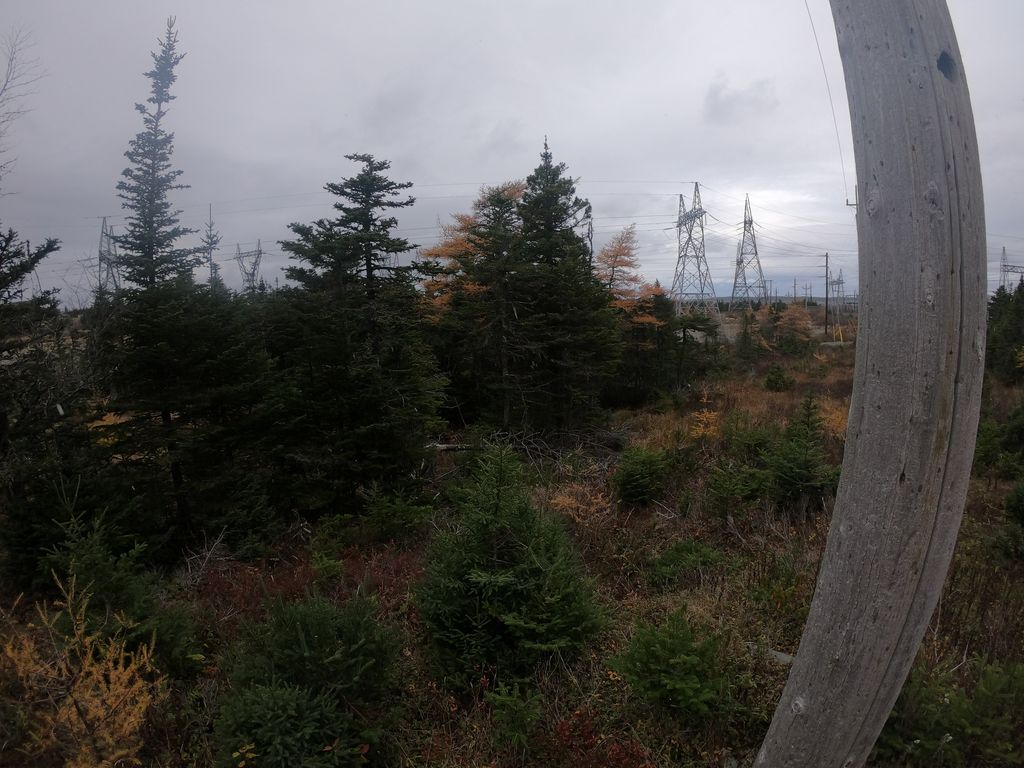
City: st_johns